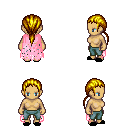
a pixel art fantasy rpg character, female body template, human, tanned skin, pink tattered cape, teal pants, blonde ponytail hairstyle, black slippers, four views (front, back, left, right), 2x2 character sprite sheet, small pixel art, hard edges, no anti-aliasing